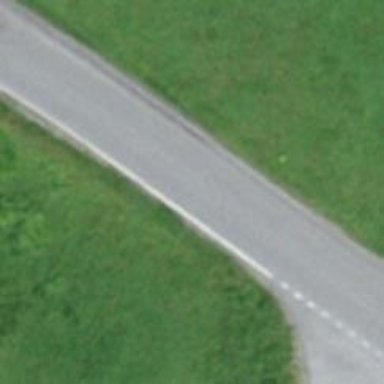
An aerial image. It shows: Tertiary road with asphalt surface.